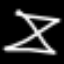
Label: hourglass